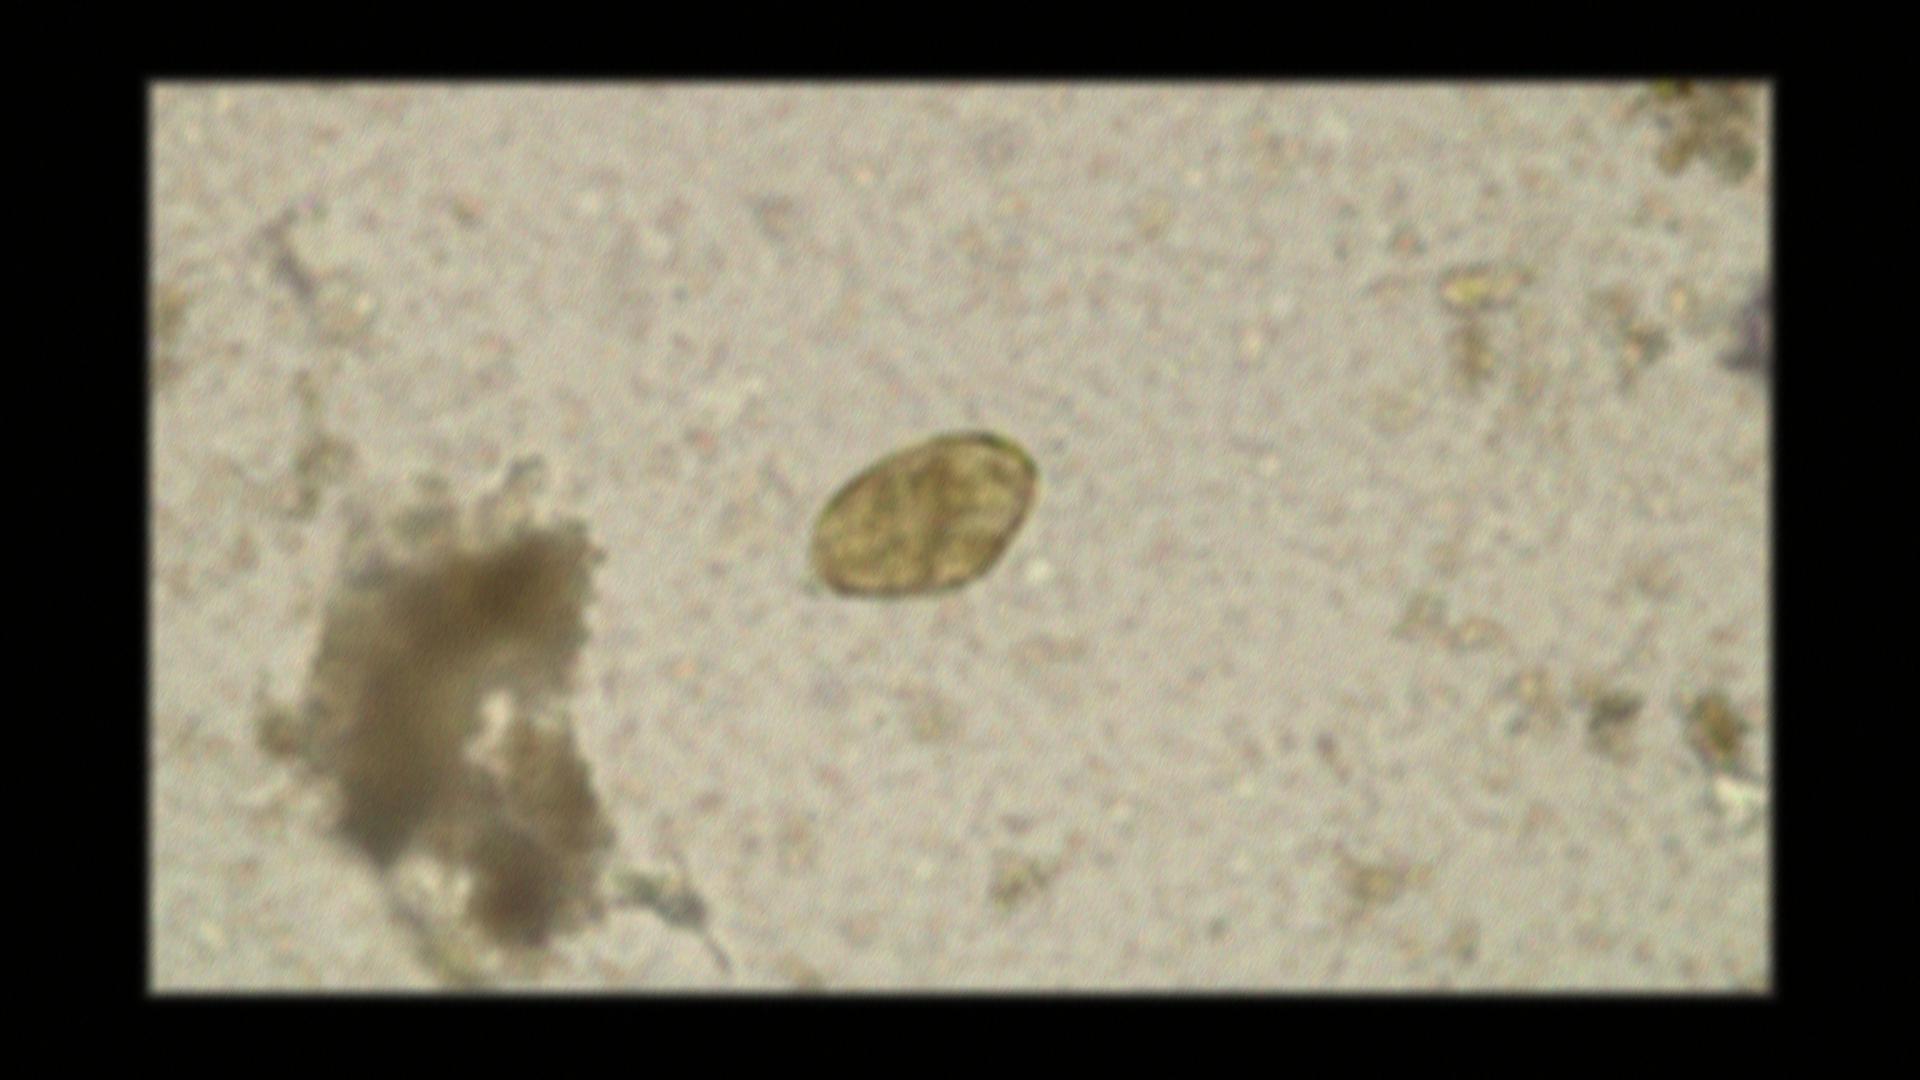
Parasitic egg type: Paragonimus spp